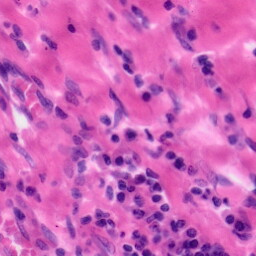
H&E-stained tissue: Tonsil